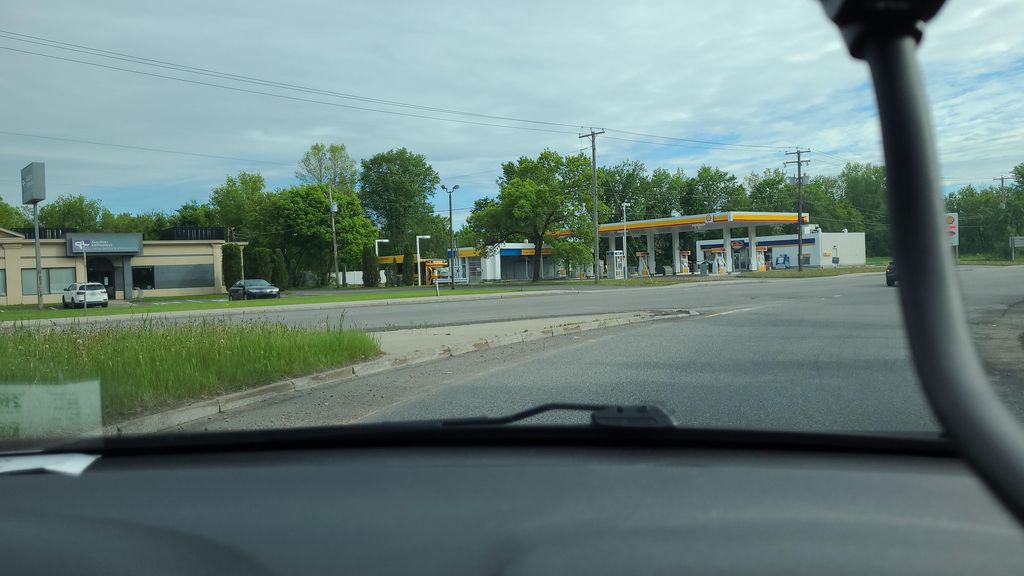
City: quebec_city